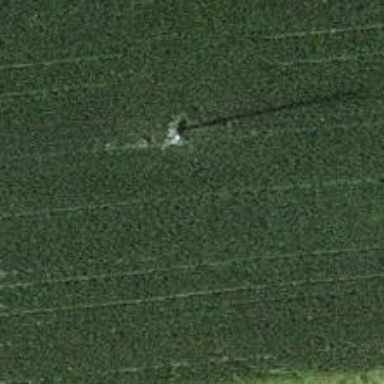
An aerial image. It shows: Power pole.